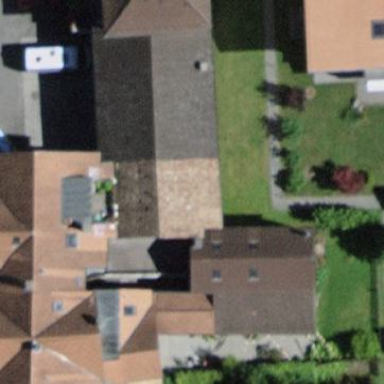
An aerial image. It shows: Barn.